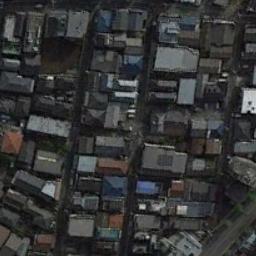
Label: dense_residential